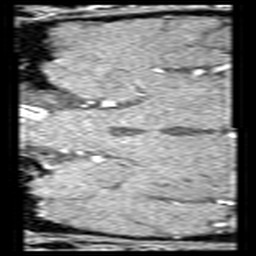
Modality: angio
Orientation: coronal
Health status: ill
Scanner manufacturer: siemens
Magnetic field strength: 3 T
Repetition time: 0.023 s
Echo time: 0.0042 s